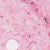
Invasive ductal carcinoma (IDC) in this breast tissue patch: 0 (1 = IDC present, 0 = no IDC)